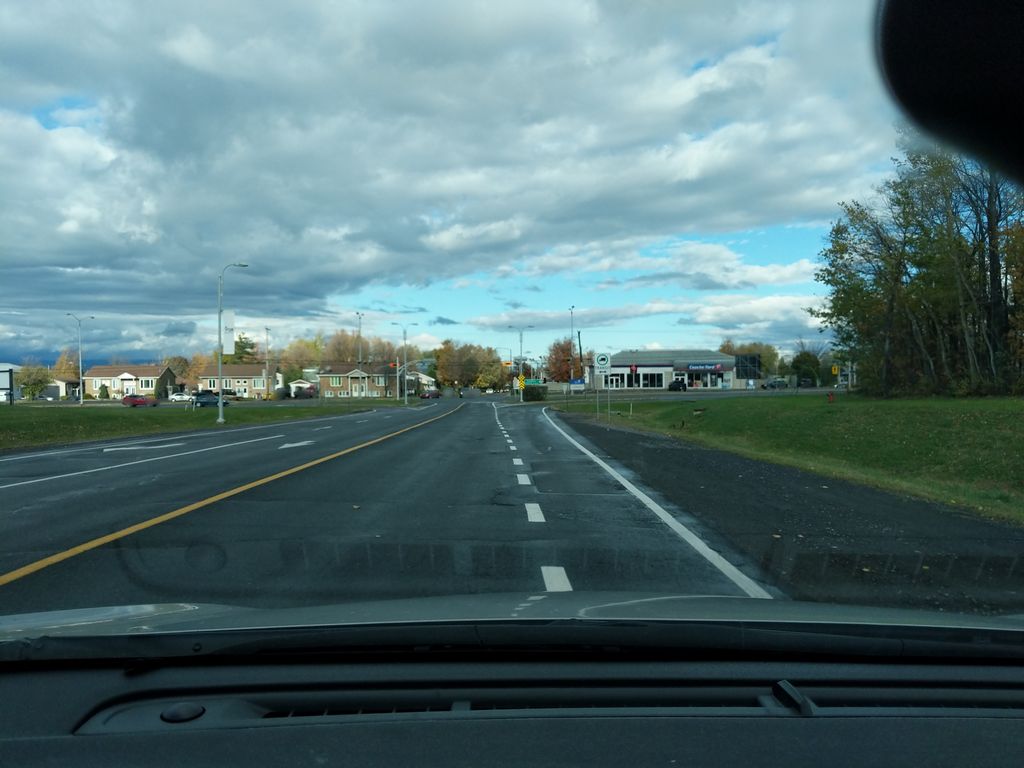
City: quebec_city